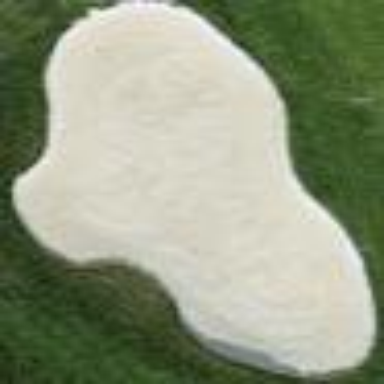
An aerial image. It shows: Sandy area is golf bunker.